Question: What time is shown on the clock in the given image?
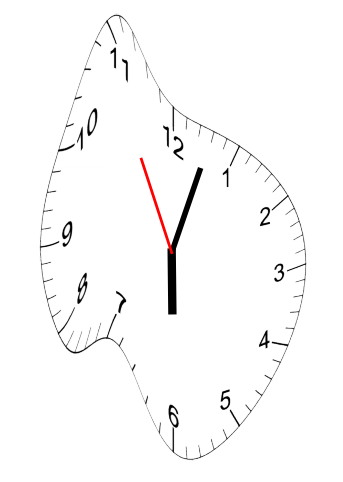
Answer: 06:02:55